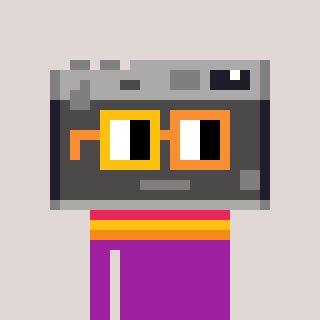
a pixel art character with square yellow and orange glasses, a camera-shaped head and a magenta-colored body on a warm background